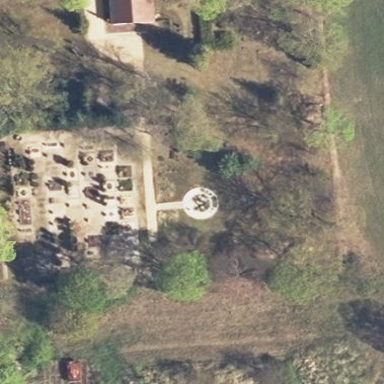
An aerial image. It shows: Cemetery.